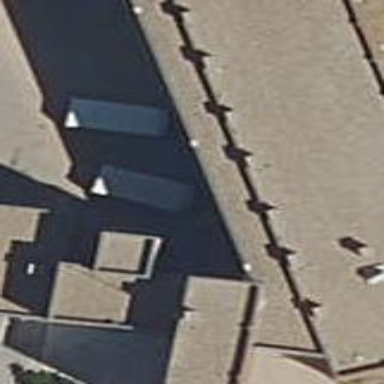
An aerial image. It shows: View of roof of building.